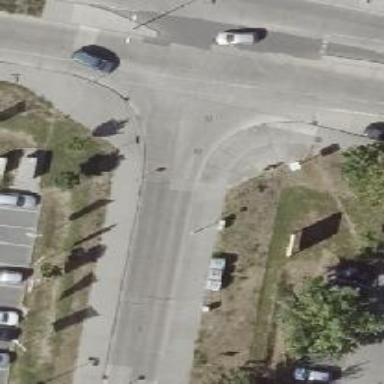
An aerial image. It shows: Uncontrolled crossing on the road.